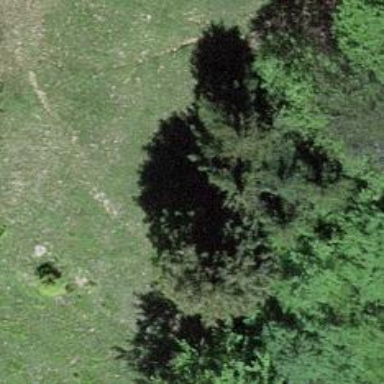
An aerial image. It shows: Path.